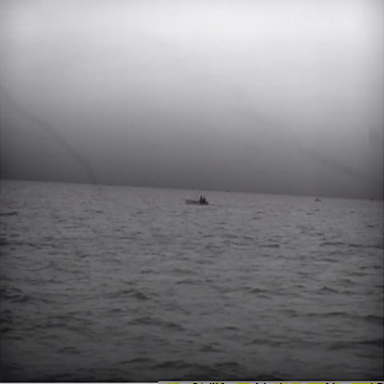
There is a liner in the infrared image.